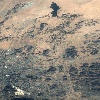
Label: land